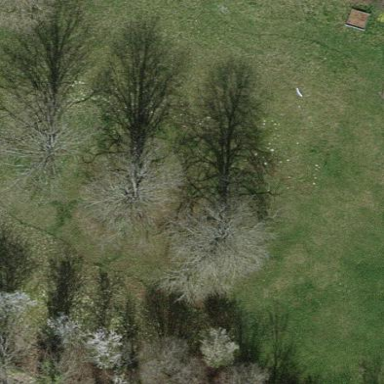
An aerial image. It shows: Park.